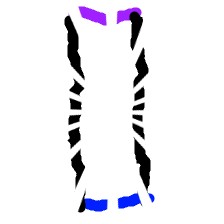
Shape: rectangle